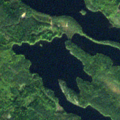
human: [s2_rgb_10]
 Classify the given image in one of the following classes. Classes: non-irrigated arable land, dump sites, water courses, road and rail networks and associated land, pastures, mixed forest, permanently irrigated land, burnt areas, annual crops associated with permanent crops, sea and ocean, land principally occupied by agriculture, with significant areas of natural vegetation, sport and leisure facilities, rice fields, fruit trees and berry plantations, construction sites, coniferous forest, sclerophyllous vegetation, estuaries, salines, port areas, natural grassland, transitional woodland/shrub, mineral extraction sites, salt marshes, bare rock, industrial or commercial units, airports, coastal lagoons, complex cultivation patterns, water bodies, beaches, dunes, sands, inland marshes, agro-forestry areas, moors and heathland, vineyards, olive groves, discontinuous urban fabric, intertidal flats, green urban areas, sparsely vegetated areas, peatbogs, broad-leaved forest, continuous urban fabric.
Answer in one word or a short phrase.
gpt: coniferous forest, mixed forest, water bodies